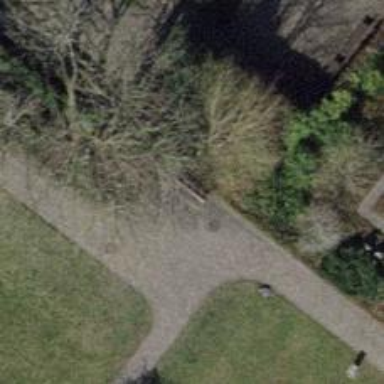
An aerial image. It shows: Brown bench.